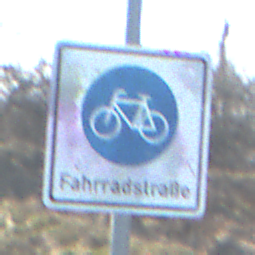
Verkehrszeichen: BeginnFahrradstrasse
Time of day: MorningAfternoon
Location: Outdoor (Nature)
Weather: PartlyCloudy
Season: NotSpecified
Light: Natural